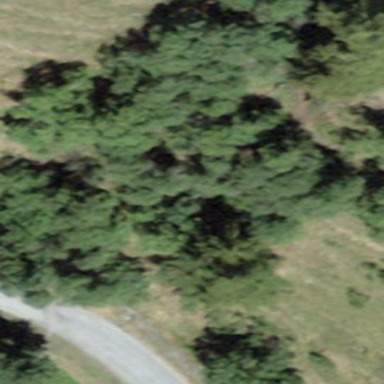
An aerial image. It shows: Forest area.